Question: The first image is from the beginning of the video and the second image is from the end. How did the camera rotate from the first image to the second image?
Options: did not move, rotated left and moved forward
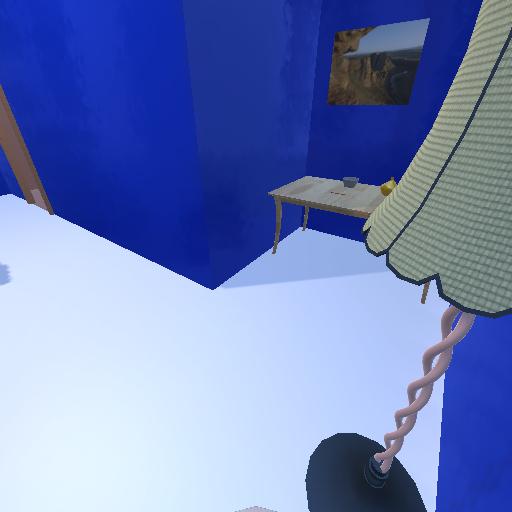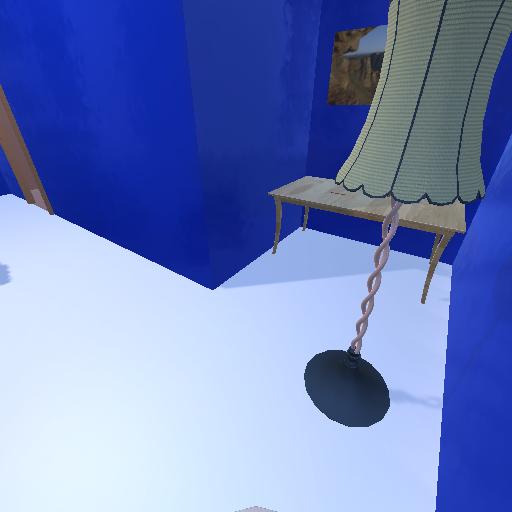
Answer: did not move